Question: I am a new coder here. I want to edit the column Terminate Reason, I want to fix the spelling mistake of the column item "Resgned" to "Resigned". Can you suggest me what can I do? Please look at the attached image for clear reference. Thank you.

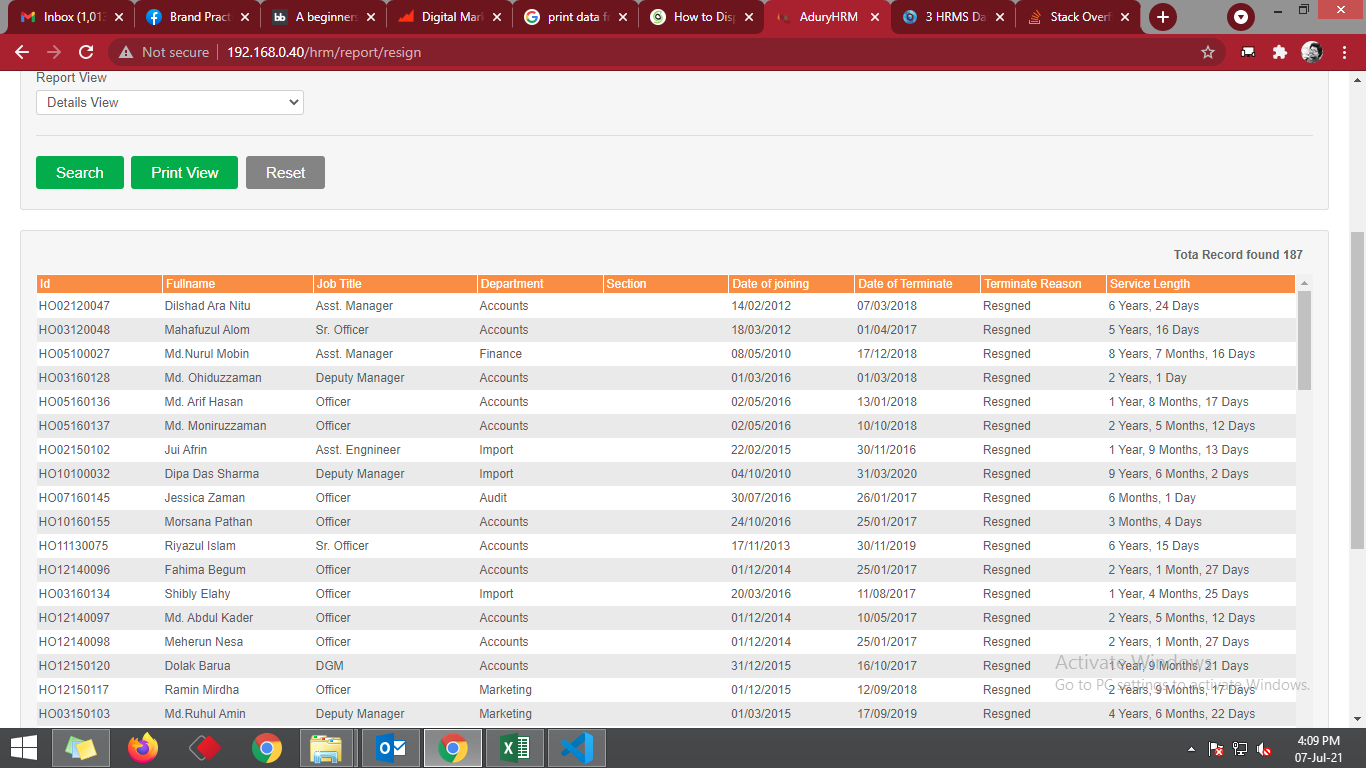
Answer: You want to update the data:
'''
update t
set termination_reason = 'Resigned'
where termination_reason = 'Resgned';
'''
Note that MySQL now supports check constraints. So you can validate the data so no bad values can go in:
'''
alter table t add constraint check_t_termination_reason
check ( termination_reason in ('Resigned', . . .) );
'''
The '. . .' is for all the other valid values.